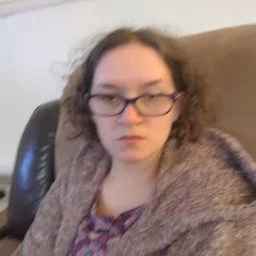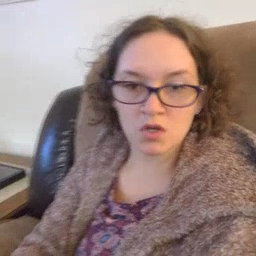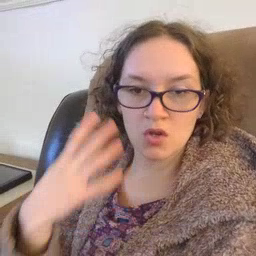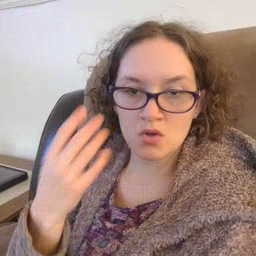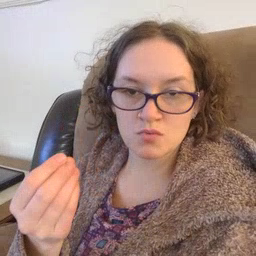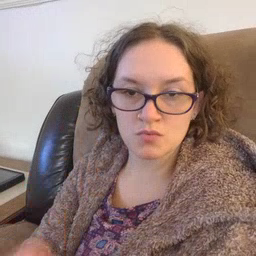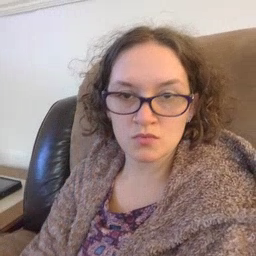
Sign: go